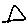
Label: triangle